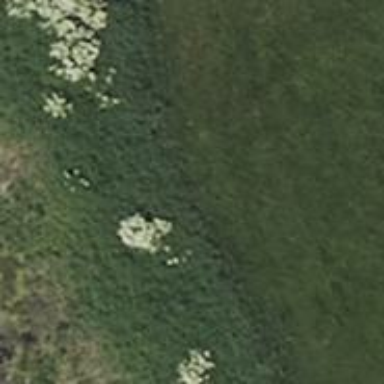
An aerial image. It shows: Deciduous tree with broadleaved leaves.